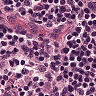
Metastatic tissue present: no